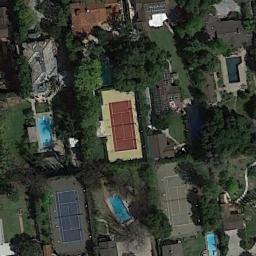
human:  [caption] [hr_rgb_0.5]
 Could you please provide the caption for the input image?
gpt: There are three tennis courts and four swimming pools .

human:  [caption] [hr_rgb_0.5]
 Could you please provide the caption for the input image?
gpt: Tennis courts and swimming pools are near residential areas with trees next to them .

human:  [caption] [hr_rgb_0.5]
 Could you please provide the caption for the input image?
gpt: The tennis court is surrounded by trees .

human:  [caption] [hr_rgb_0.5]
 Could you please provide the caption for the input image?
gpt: The tennis court is on the grass next to some buildings and trees .

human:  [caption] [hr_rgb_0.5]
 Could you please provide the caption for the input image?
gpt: There are many green trees around the tennis court .